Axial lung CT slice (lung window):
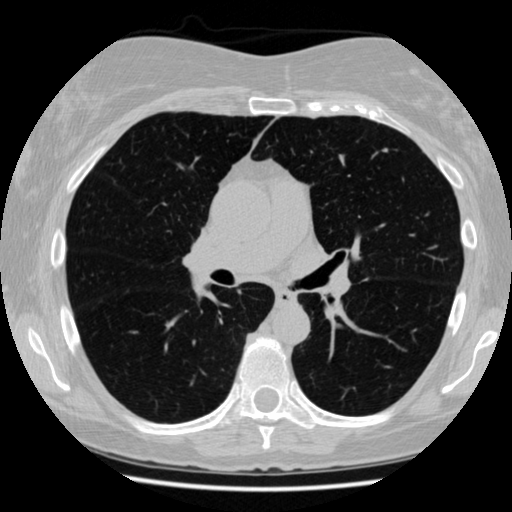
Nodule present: no